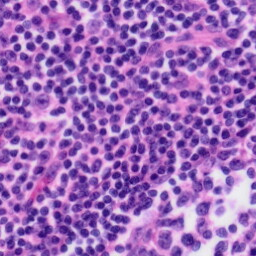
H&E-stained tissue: Tonsil